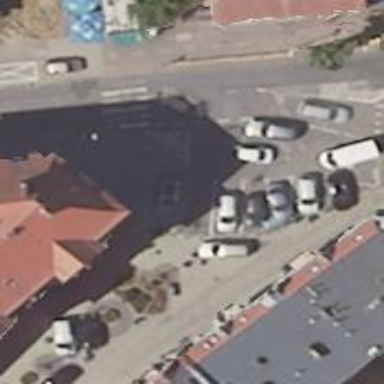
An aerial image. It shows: Street-side parking area.